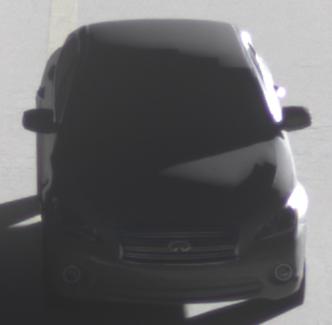
Make: Infiniti
Model: M 37
Detailed model: M (Y51)
Model produced from: 2010/10
Model produced until: 2013/11
Doors: 4
Color: gray
Road condition: dry road
Daytime: sunrise or sunset
Contrast: high contrast